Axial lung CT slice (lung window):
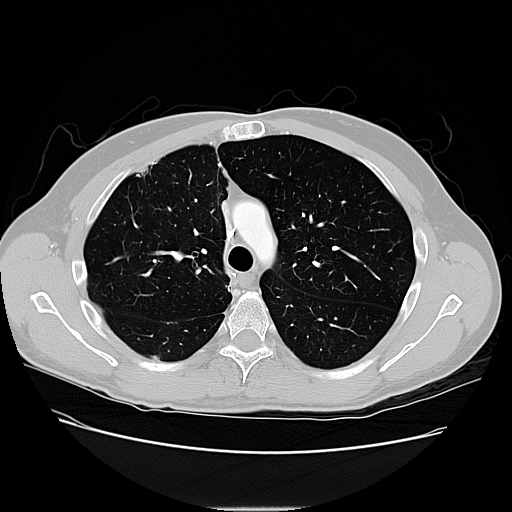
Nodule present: no